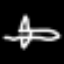
Label: airplane